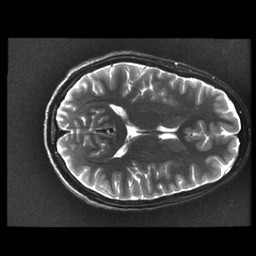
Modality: T2w
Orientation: axial
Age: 16
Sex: female
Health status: ill
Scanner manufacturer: ge
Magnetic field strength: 3 T
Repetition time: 7.5 s
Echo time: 0.1015 s